Question: After doing some research and finding nothing I was wondering if anyone knows a way to have some text that is transparent over an image but has a box around it so it is still legible.
## My attempt
### HTML
'''
<img src="http://images2.fanpop.com/images/photos/<PHONE>/Mountains-mountains-and-waterfalls-<PHONE>.jpg"/>
<p> this is some transparent text with a brown background </p>
'''
### CSS
'''
img{
width:500px;
}
p{
top:100px;
left:20px;
position:absolute;
display:box;
color:rgba(0,0,0,0);
background:brown;
}
'''
## Desired Effect

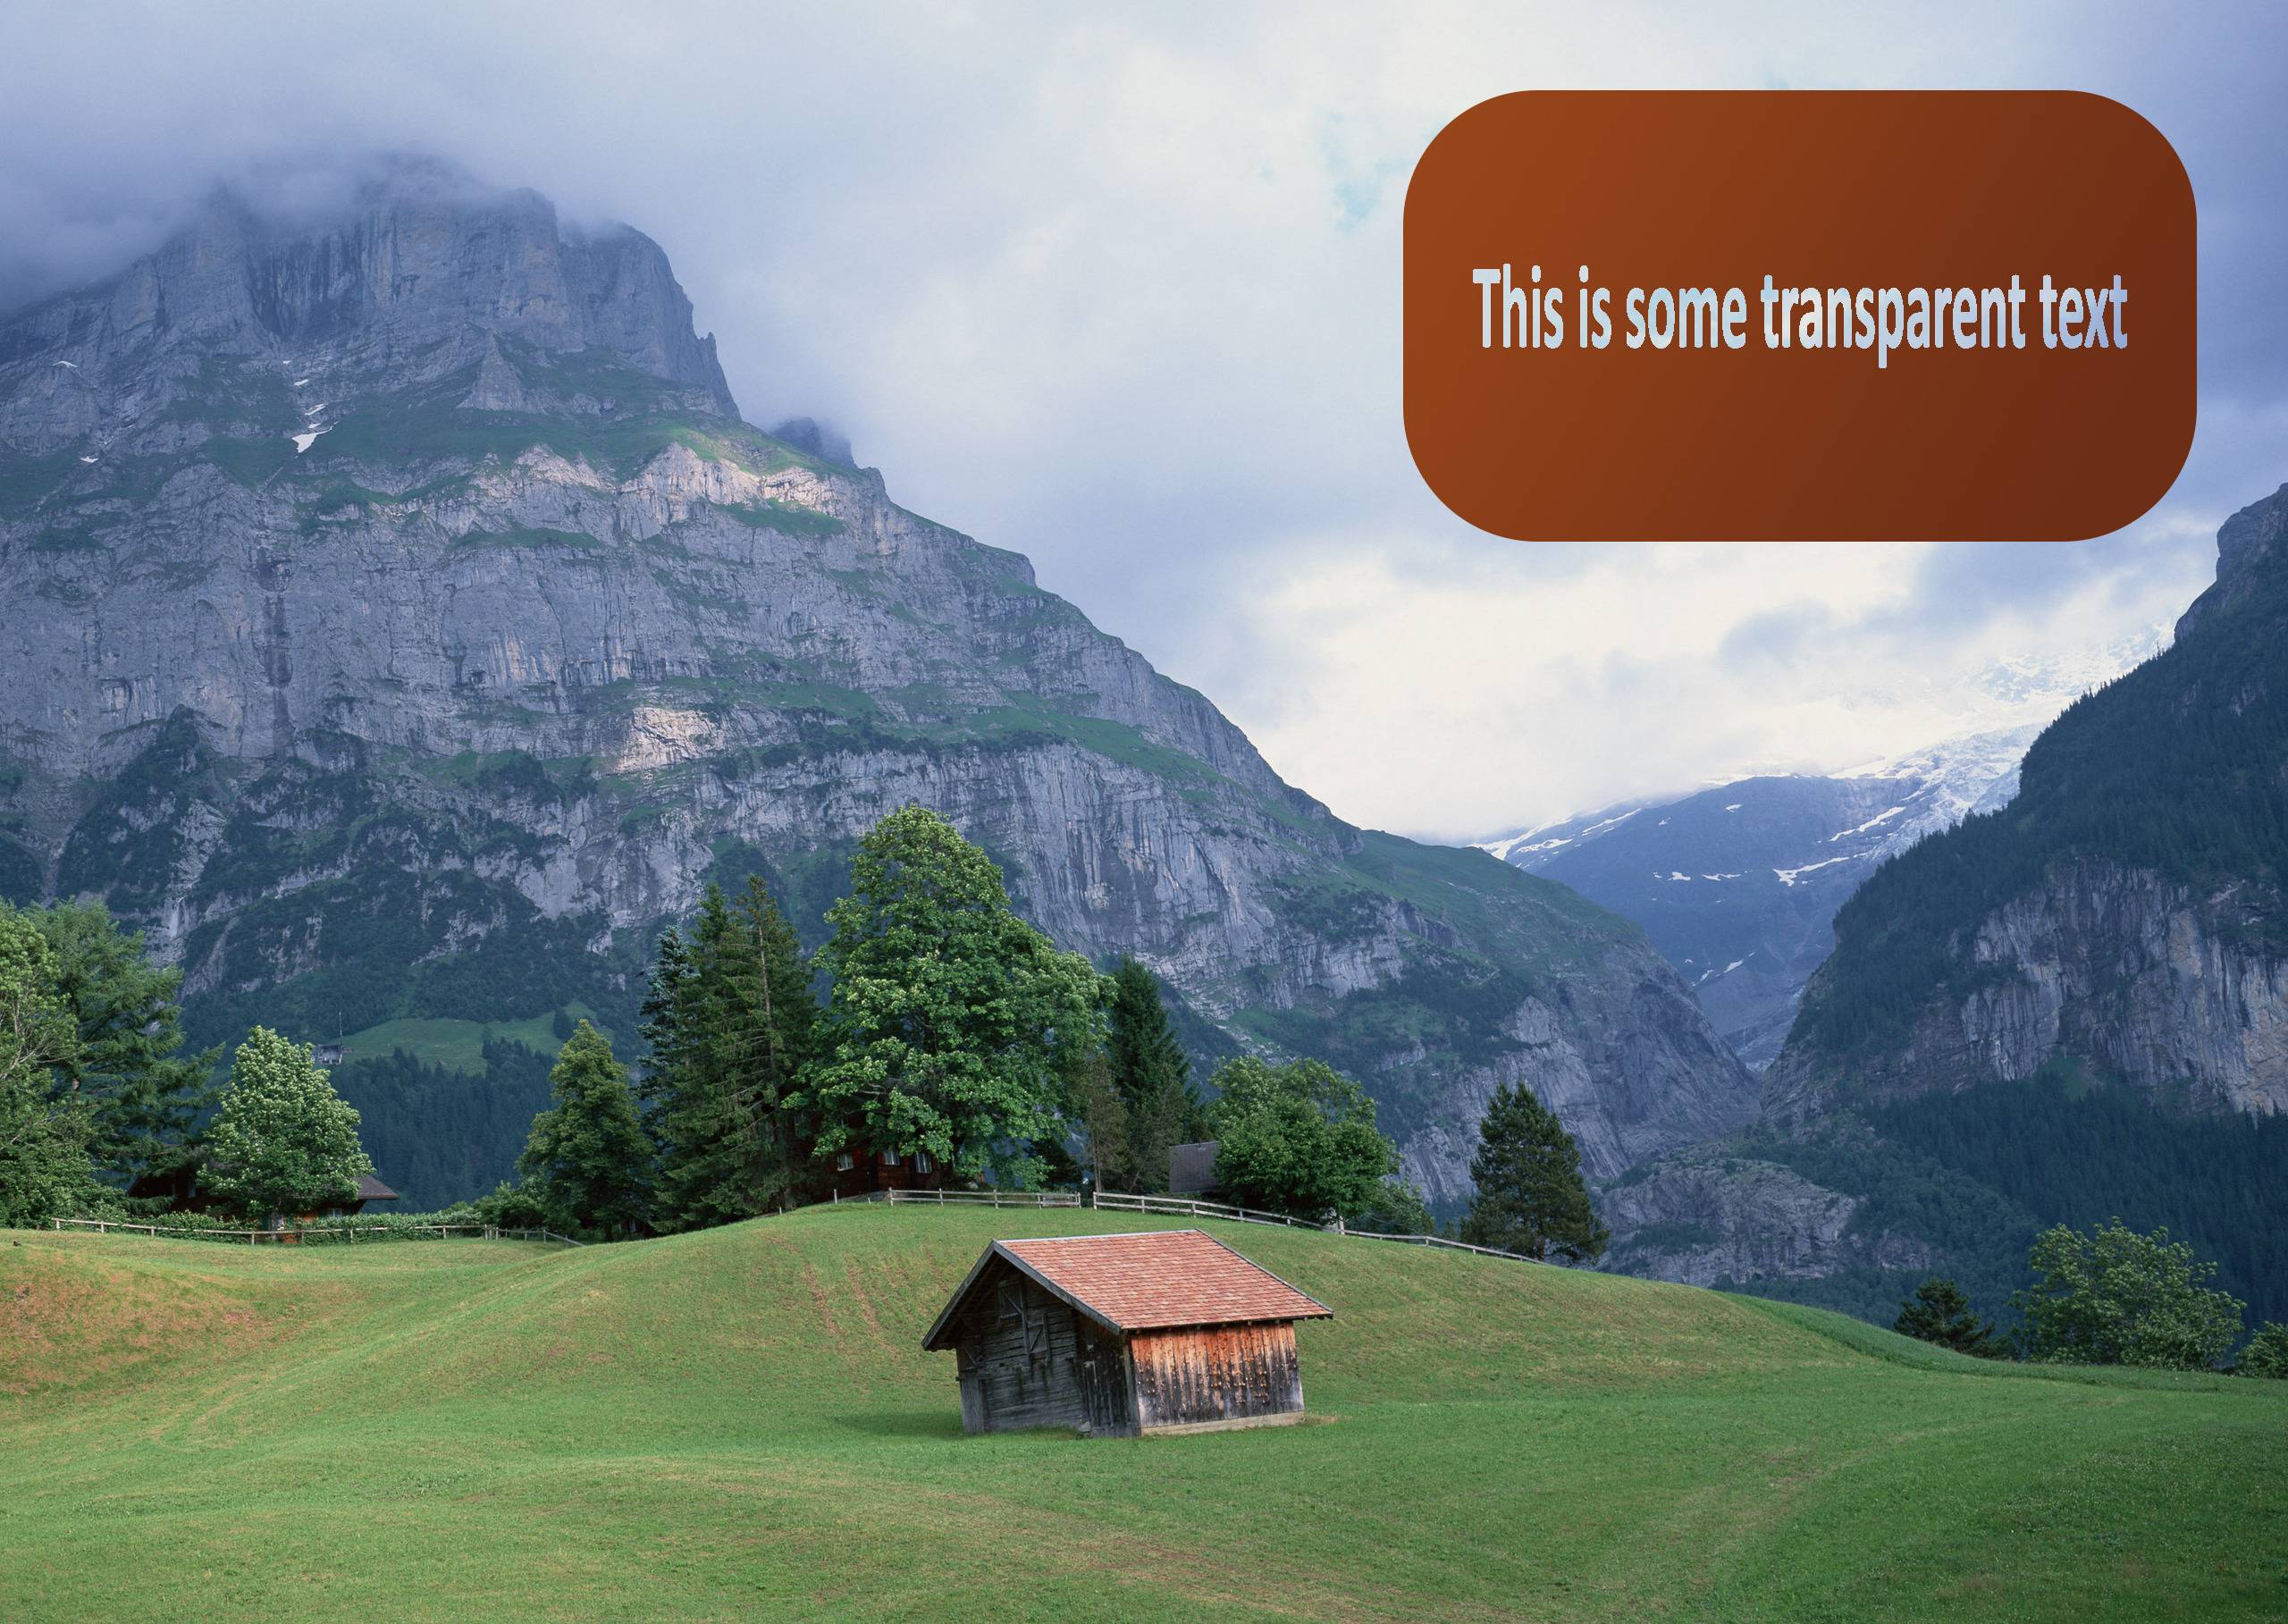
Answer: Check the fiddle
<URL>
Here's the css
'''
.gradient4 {
-moz-border-radius: 15px;
border-radius: 15px;
text-align: center;
margin-top: 5px;
margin-bottom: 5px;
background: url(http://www.silenceit.ca/wordpress/wp-content/uploads/2011/03/wood_texture.jpg) repeat;
-webkit-text-fill-color: transparent;
-webkit-background-clip: text;
}
.test{
background-color:red;
}
.outer{
height:400px;
width:400px;
background: url(http://www.silenceit.ca/wordpress/wp-content/uploads/2011/03/wood_texture.jpg)
}
'''
But here's a crck you need to set the background of the red colored divs text exactly at the same x and Y where you want the text. :)